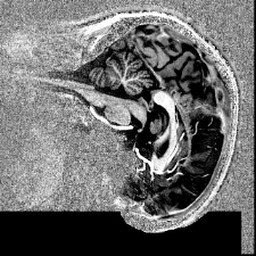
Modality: T1w
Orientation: sagittal
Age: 25
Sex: male